Question: I have one question. I want my edittext to be initially disabled. It will be only enabled when I check the checkbox. What is happening is, when i launch the app, the checkbox has no check but i can edit the edittext. To disable the edittext, i have to check then uncheck again the text box. Can you help me?
here is my code:
'''
check1.setOnCheckedChangeListener(new OnCheckedChangeListener() {
@Override
public void onCheckedChanged(CompoundButton buttonView,
boolean isChecked) {
if (isChecked) {
txtbox1.setEnabled(true);
} else {
txtbox1.setEnabled(false);
}
}
});
'''
When using 2 checkboxes for 2 different edittext. My app crashes when pressing the second checkbox. Heres the code:
'''
public void onCreate(Bundle savedInstanceState) {
super.onCreate(savedInstanceState);
setContentView(R.layout.order);
txtbox1= (EditText) findViewById(R.id.editText1);
button1 = (Button) findViewById(R.id.button1);
tv = (TextView) findViewById(R.id.editText5);
txtbox2= (EditText) findViewById(R.id.editText2);
check1 = (CheckBox)findViewById(R.id.checkcheck);
check2 = (CheckBox)findViewById(R.id.checkcheckcheck);
button1.setOnClickListener(new clicker());
check1.setOnCheckedChangeListener(new OnCheckedChangeListener() {
@Override
public void onCheckedChanged(CompoundButton buttonView,
boolean isChecked) {
if (isChecked) {
txtbox1.setEnabled(true);
txtbox1.setFocusable(true);
} else {
txtbox1.setEnabled(false);
txtbox1.setFocusable(false);
}
}
'''
});
'''
check2.setOnCheckedChangeListener(new OnCheckedChangeListener() {
@Override
public void onCheckedChanged(CompoundButton buttonView,
boolean isChecked) {
if (isChecked) {
txtbox2.setEnabled(true);
txtbox2.setFocusable(true);
} else {
txtbox2.setEnabled(false);
txtbox2.setFocusable(false);
}
}
'''
});
}
Logcat:

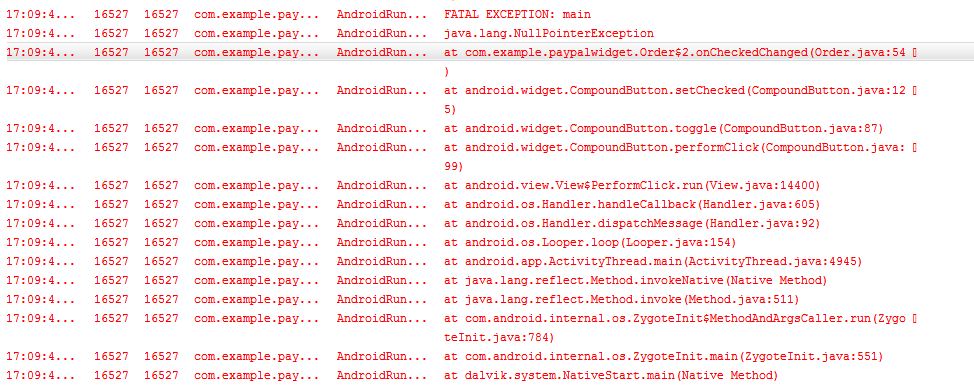
Answer: do u invoke the 'txtbox1.setEnabled(false);' in the 'onCreate()' ?
the onCheckChanged will not invoked at the very begining.